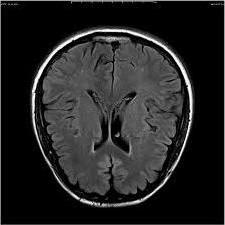
Label: notumor